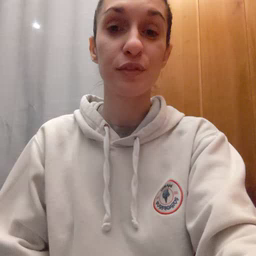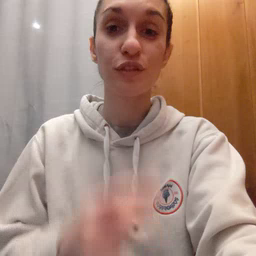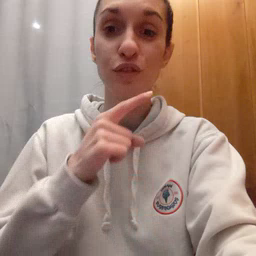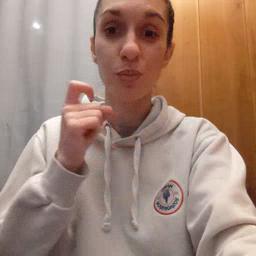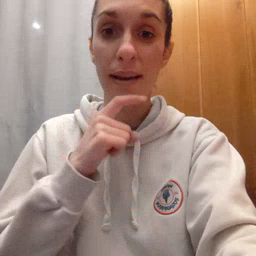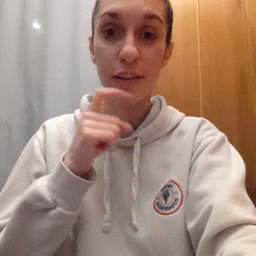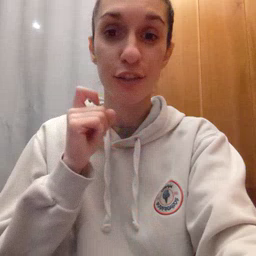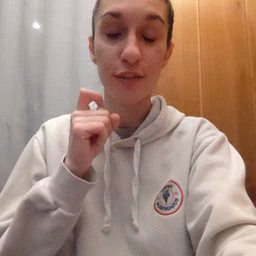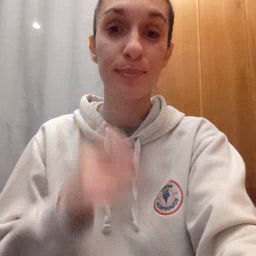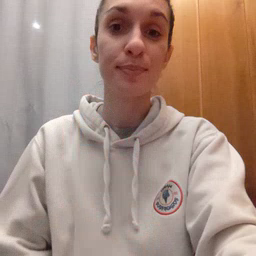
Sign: dryer